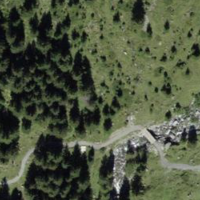
EUNIS habitat code: 23
Species observed at this site:
Eristalis tenax
Astrantia major
Parnassia palustris